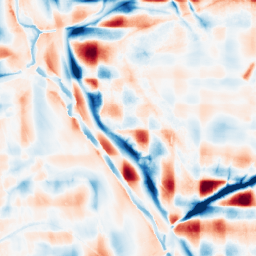
Category: wavelet
Decomposition family: wavelet_reverse_biorthogonal
Decomposition parameters: wavelet: rbio1.3
level: 5
Upsampling method: quartic
Upsampling parameters: scale: 2
Upsampling scale: 2